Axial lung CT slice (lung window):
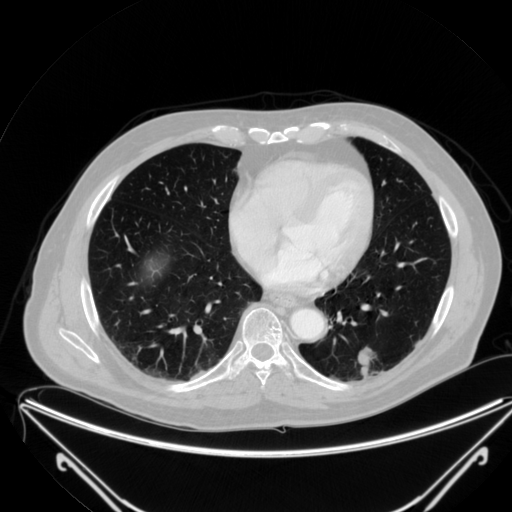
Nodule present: yes
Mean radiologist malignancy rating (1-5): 3.75